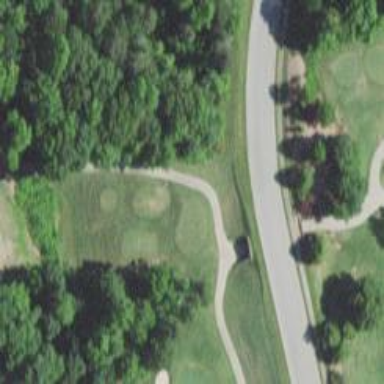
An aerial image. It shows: Service road used as golf cart path.